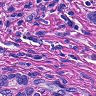
Metastatic tissue present: yes